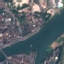
Land use / land cover: River